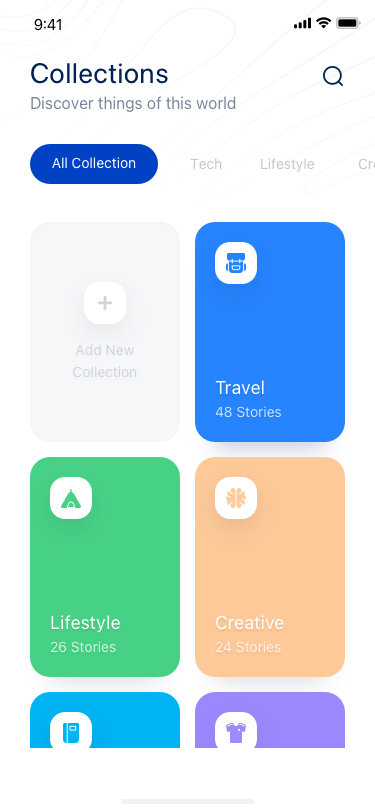
Text in this UI design:
Collections
Discover things of this world
All Collection
Tech
Lifestyle
Creative
Add New
Collection
Travel
48 Stories
Lifestyle
26 Stories
Creative
24 Stories